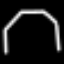
Label: octagon